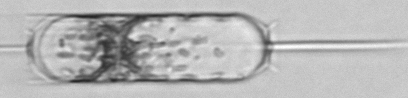
Label: Ditylum_brightwellii